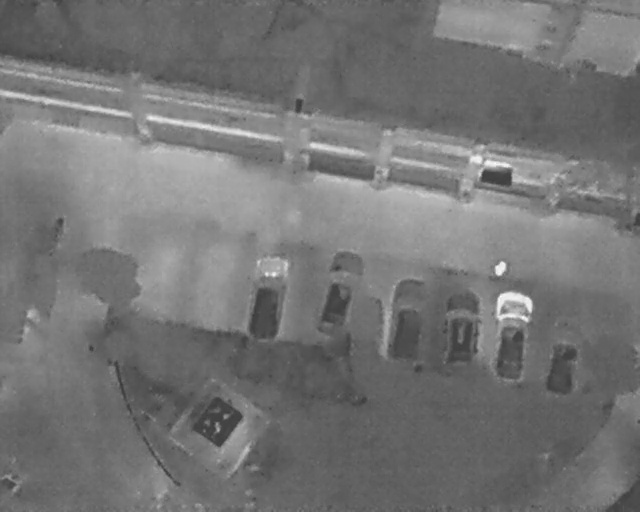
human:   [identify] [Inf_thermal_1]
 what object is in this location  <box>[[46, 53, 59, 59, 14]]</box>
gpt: <ref>1 medium car at the center</ref>

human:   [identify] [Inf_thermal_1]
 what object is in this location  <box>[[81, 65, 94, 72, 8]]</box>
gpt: <ref>1 medium car at the right</ref>